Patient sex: F
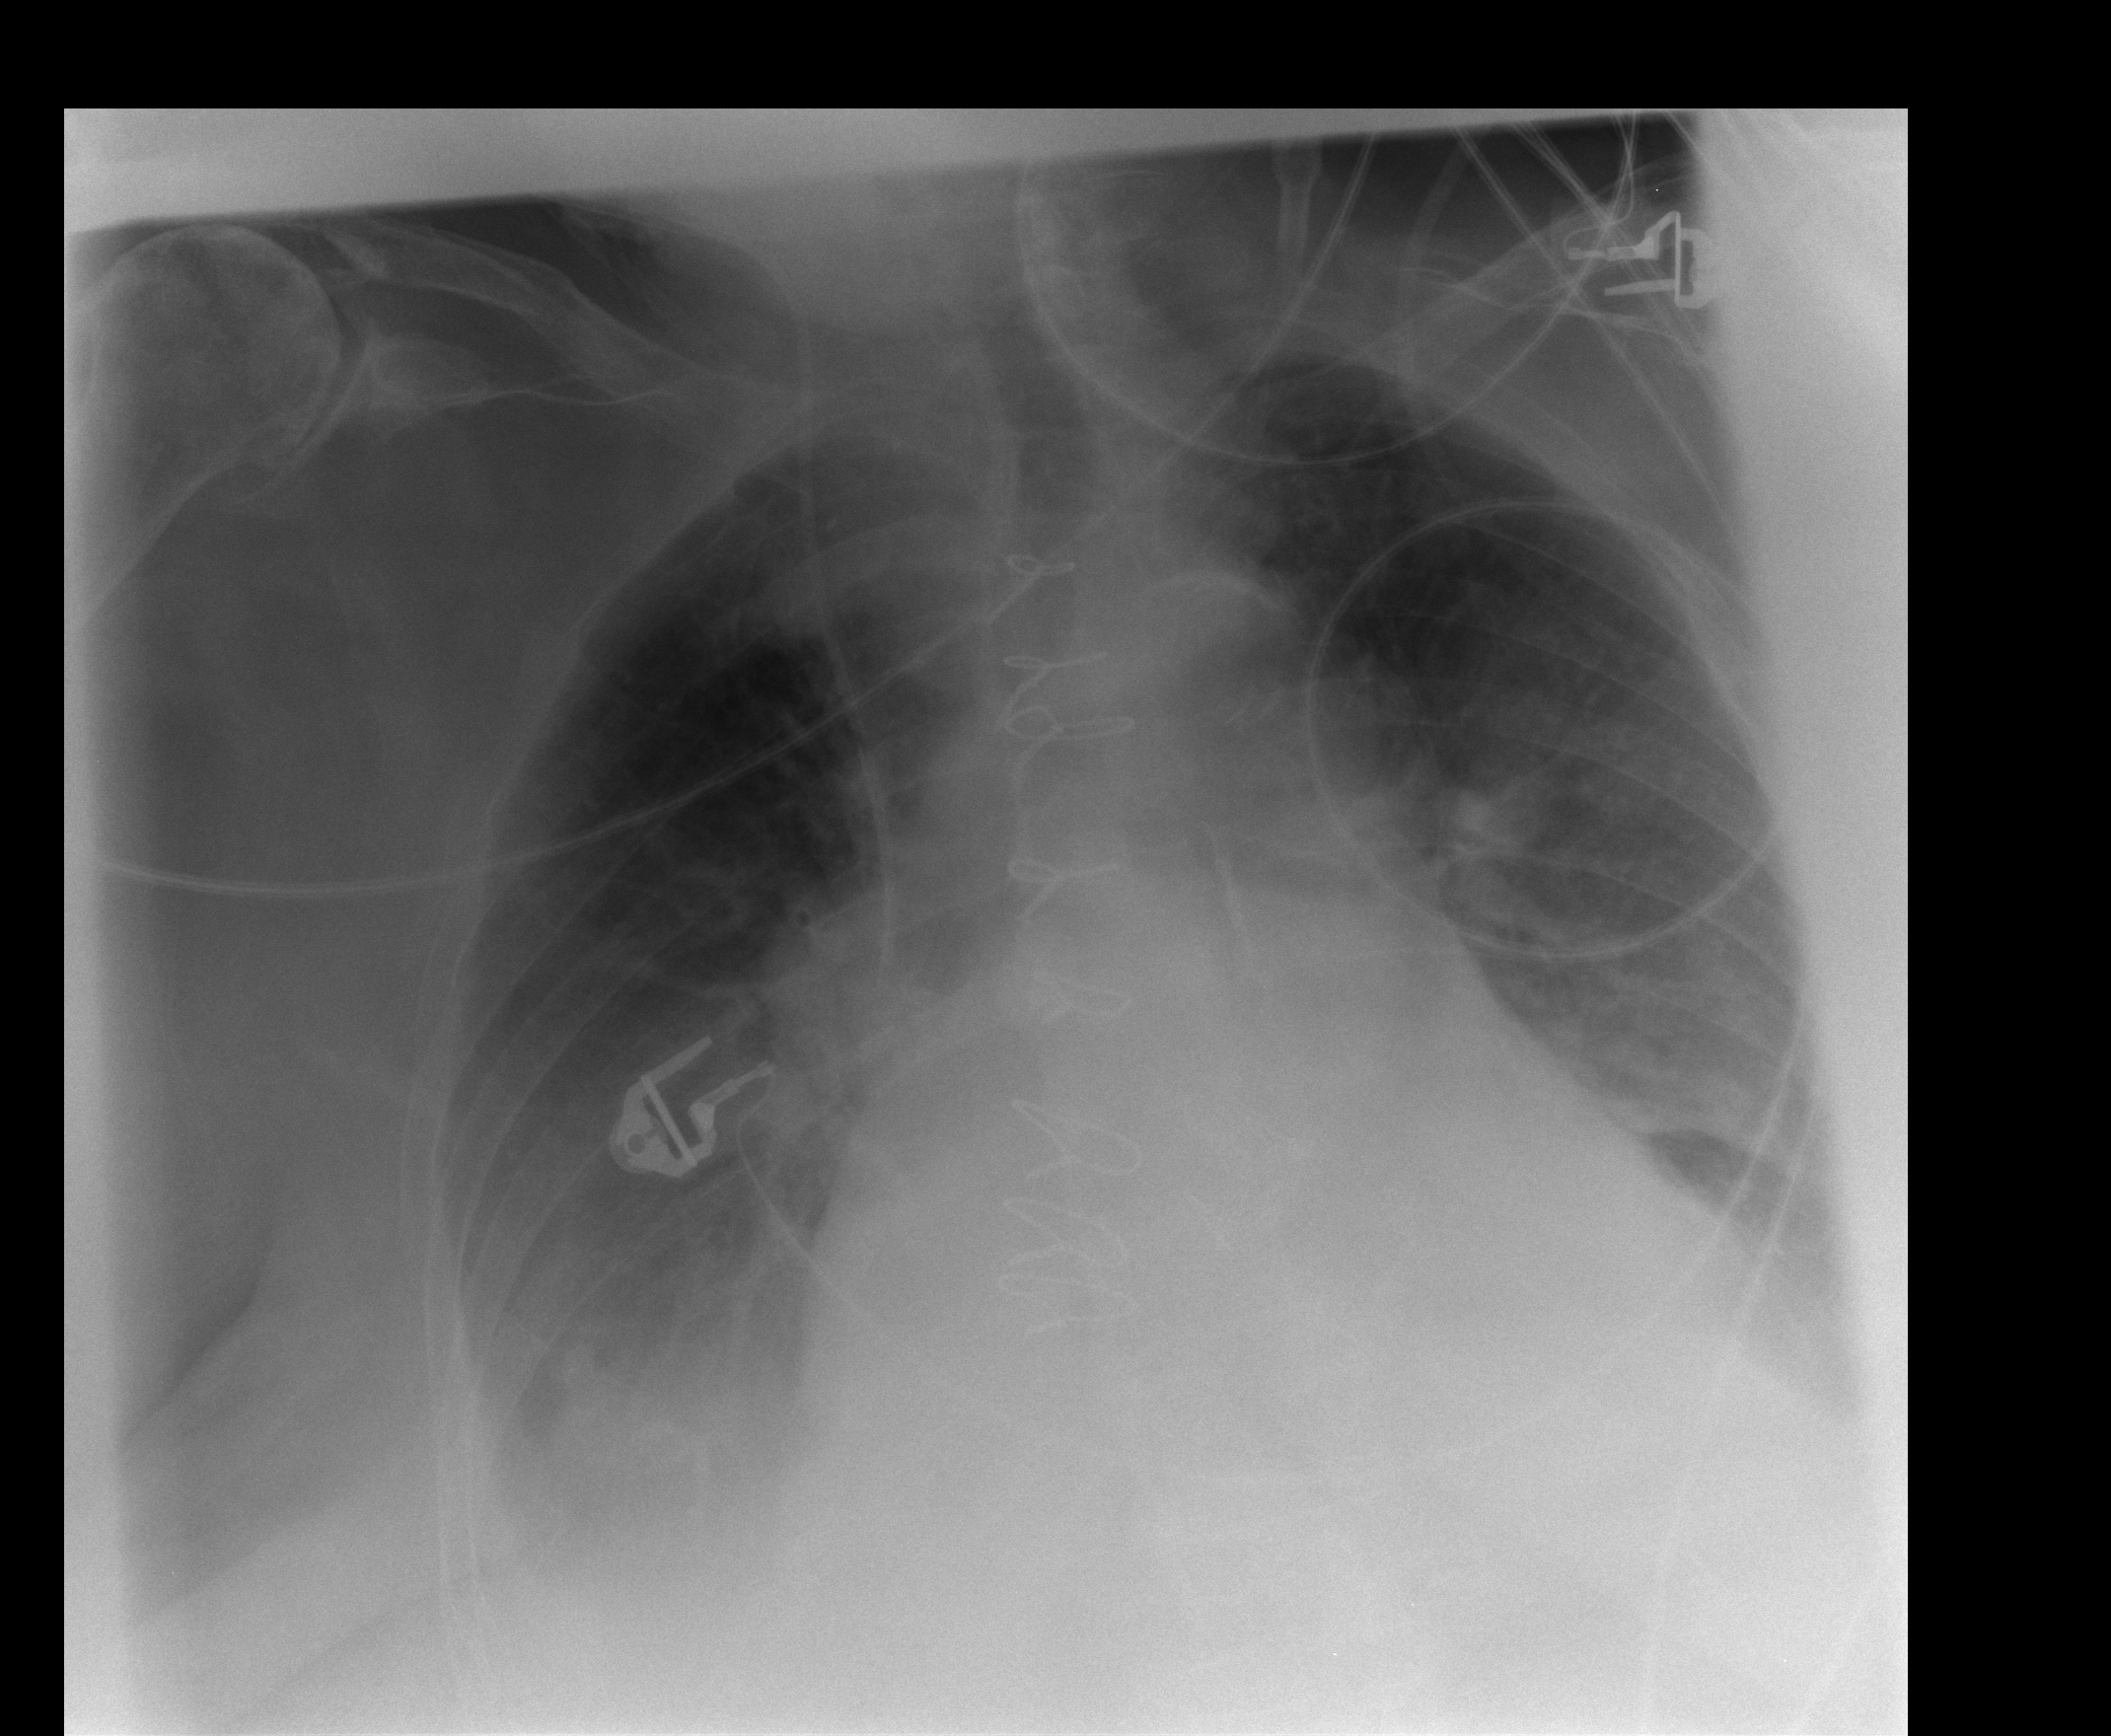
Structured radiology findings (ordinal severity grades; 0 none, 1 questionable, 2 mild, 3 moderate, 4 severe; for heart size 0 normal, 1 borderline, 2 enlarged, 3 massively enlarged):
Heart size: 2
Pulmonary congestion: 3
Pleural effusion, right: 2
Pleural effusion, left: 2
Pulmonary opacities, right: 3
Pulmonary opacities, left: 0
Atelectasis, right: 2
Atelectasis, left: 3